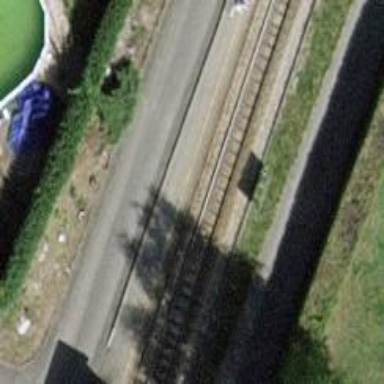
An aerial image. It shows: Halt on the railway.